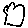
Label: tree